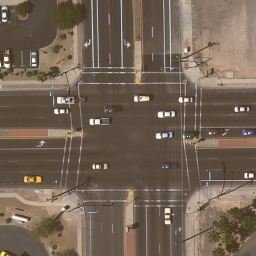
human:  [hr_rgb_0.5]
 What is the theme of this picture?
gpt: intersection

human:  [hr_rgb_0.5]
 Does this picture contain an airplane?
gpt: no

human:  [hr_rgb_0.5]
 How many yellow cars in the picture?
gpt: one

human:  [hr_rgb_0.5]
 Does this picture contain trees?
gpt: yes

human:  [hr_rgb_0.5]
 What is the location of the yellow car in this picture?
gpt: lower left